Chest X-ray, PA view. Patient: 50 years old, sex M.
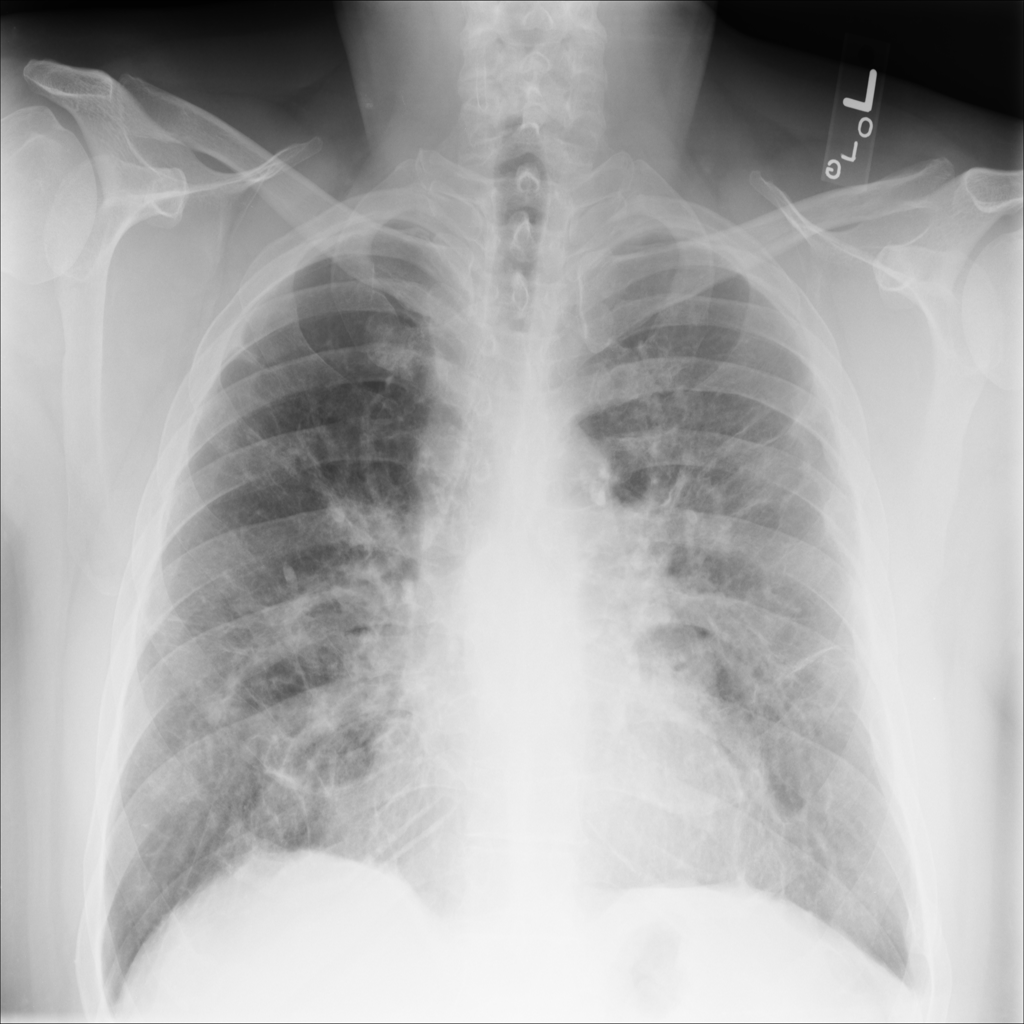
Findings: Infiltration